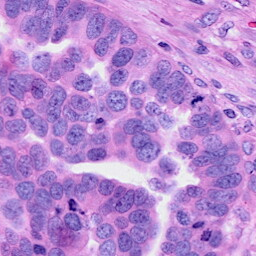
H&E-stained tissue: Ovarian